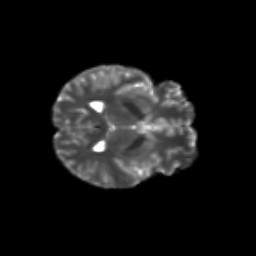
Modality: T2w
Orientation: axial
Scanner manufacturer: siemens
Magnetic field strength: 3 T
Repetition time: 9.2 s
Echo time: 0.084 s